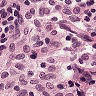
Metastatic tissue present: no